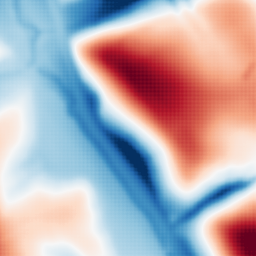
Category: multiscale
Decomposition family: dog
Decomposition parameters: sigma_low: 3
sigma_high: 50
Upsampling method: sinc_blackman
Upsampling parameters: scale: 2
kernel_size: 4
Upsampling scale: 2